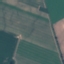
Land use / land cover class: AnnualCrop